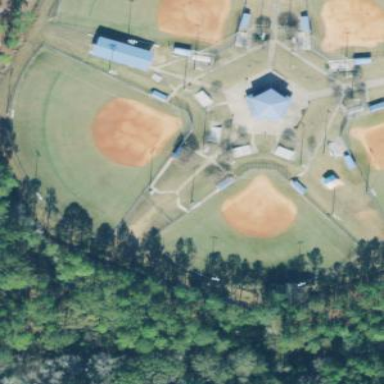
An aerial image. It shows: Baseball pitch for leisure land.